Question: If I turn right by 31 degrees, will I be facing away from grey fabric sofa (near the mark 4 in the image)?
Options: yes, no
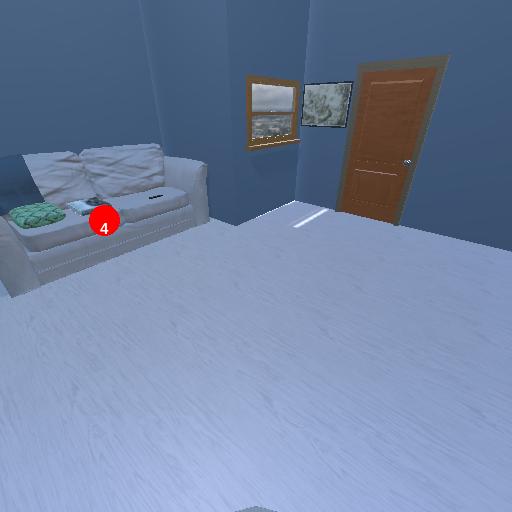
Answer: yes